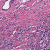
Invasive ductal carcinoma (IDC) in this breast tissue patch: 1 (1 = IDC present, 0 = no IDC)